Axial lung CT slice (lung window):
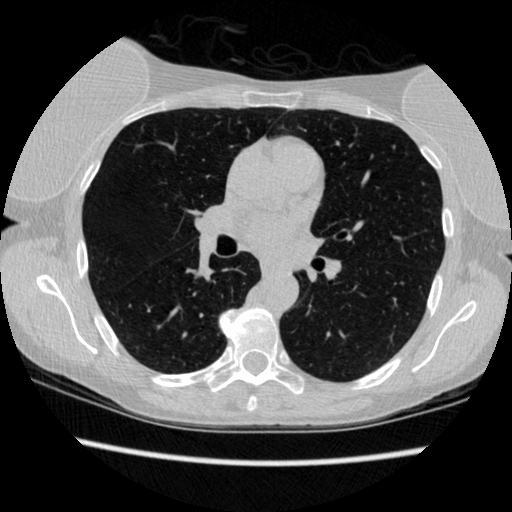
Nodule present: no